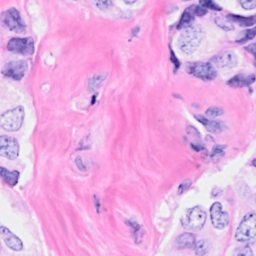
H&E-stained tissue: Breast